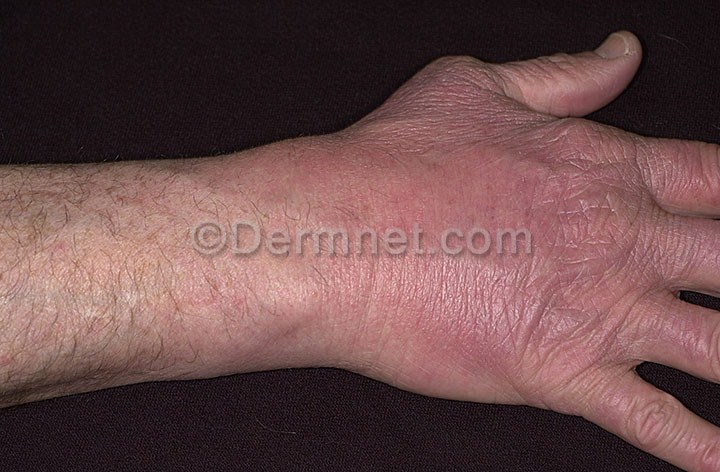
Disease: Exanthems and Drug Eruptions